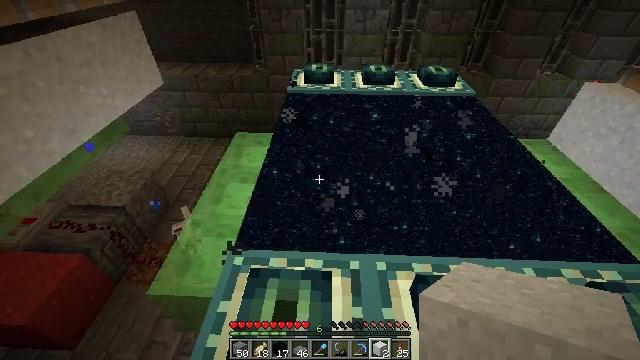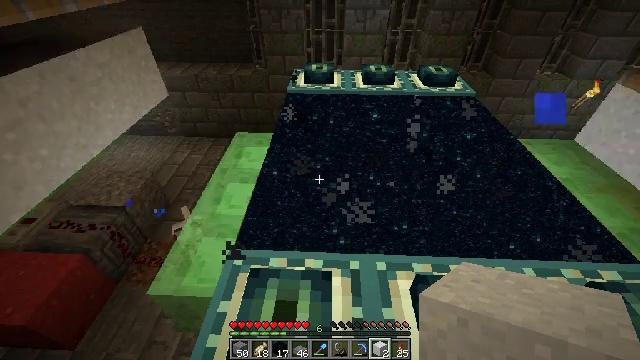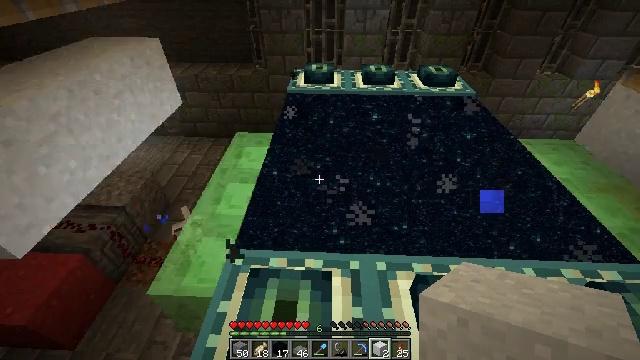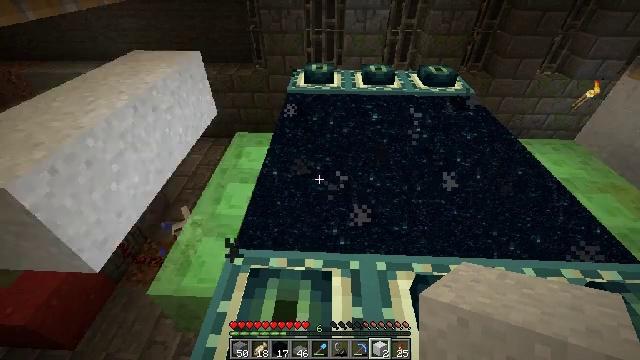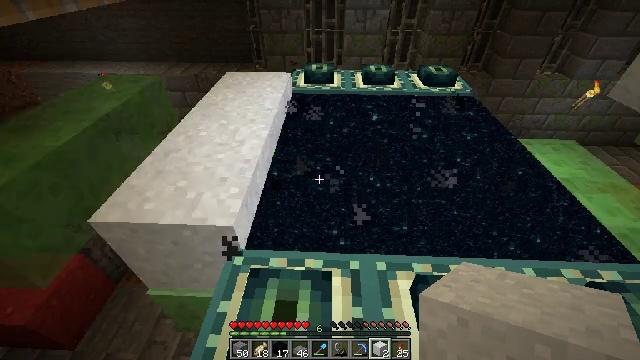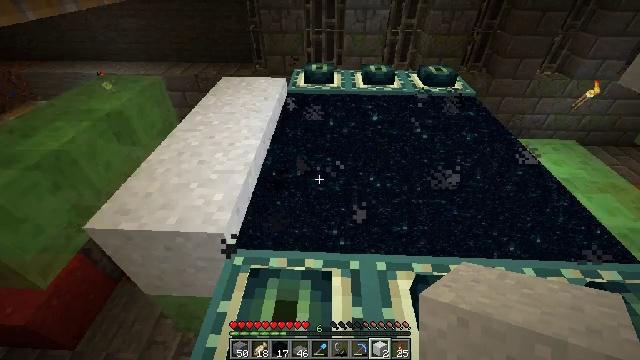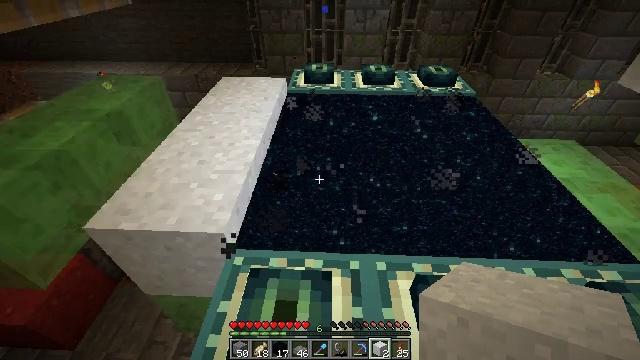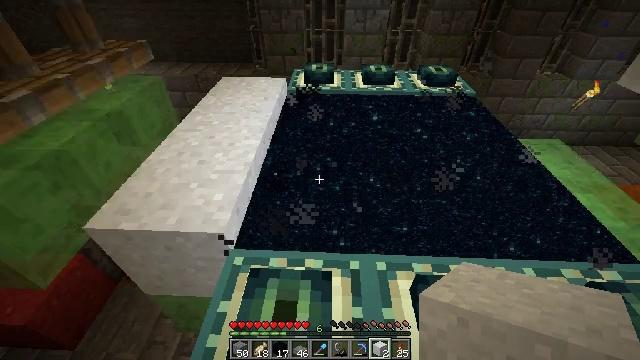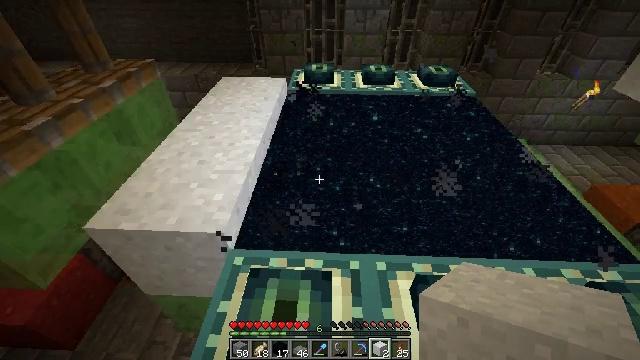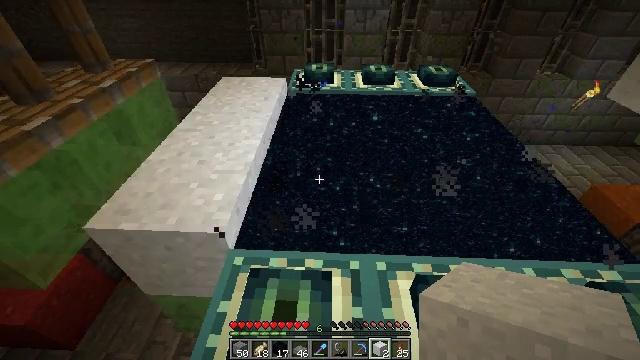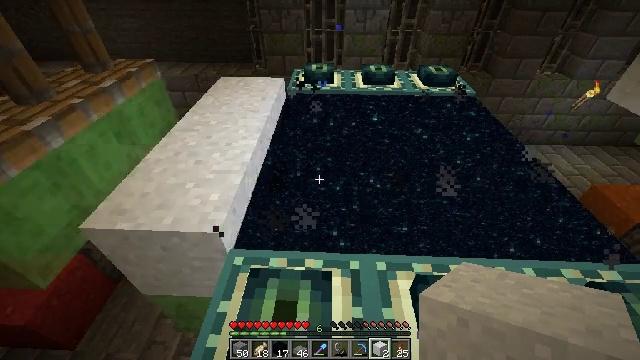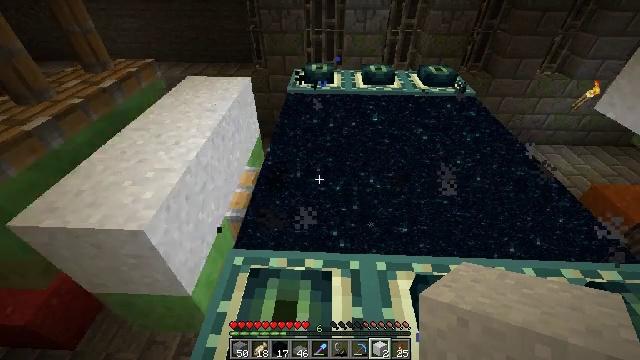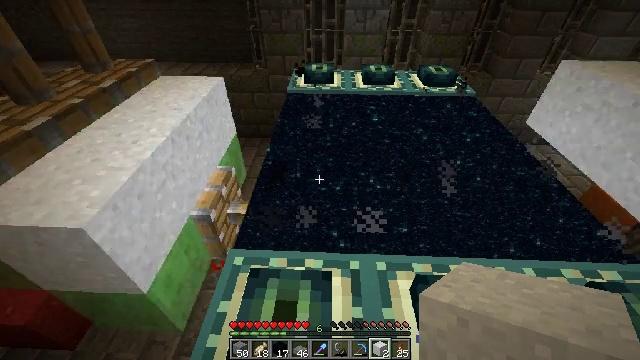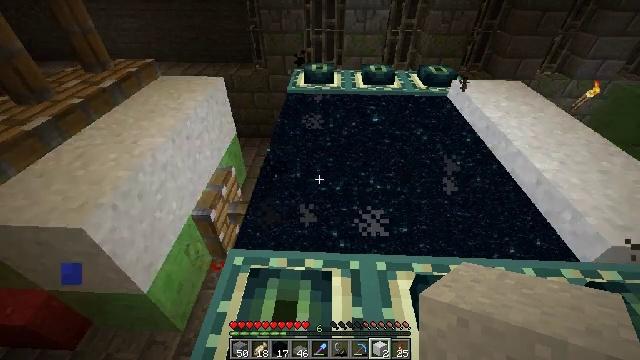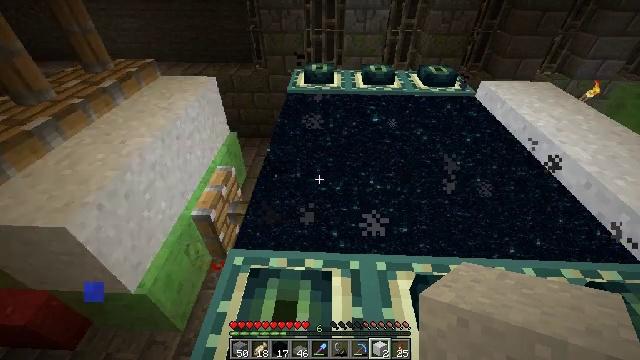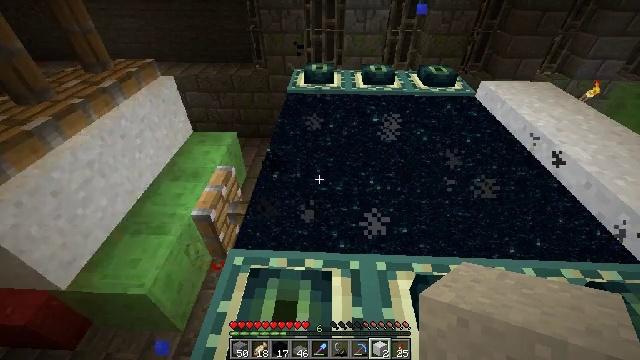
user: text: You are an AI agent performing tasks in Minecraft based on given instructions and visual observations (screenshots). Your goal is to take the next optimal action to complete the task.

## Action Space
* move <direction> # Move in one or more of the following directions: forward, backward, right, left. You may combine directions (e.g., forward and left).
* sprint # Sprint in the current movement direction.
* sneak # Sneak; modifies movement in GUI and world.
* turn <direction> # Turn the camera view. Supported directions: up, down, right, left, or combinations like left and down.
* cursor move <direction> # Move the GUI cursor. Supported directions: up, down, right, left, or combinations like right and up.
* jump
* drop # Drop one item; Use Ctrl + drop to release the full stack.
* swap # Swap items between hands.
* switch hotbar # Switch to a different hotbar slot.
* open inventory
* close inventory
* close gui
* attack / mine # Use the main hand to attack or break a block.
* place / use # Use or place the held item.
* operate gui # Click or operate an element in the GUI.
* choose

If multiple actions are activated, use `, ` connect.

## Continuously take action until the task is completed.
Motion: motion action
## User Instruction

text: Gather white concrete powder from the structure.
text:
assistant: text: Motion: no_op
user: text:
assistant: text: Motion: no_op
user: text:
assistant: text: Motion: no_op
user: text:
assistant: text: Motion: no_op
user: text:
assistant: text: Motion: no_op
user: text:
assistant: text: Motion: no_op
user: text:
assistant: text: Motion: no_op
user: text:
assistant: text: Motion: no_op
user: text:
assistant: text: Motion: no_op
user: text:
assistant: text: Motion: no_op
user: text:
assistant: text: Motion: no_op
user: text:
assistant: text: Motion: no_op
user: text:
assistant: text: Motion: no_op
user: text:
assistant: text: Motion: no_op
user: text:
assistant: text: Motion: no_op
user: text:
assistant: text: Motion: no_op
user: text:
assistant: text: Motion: no_op
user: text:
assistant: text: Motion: no_op
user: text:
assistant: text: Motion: no_op
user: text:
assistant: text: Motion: no_op
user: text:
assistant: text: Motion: no_op
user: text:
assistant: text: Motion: no_op
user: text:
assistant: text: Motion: no_op
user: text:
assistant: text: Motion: no_op
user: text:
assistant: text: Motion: no_op
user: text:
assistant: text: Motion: no_op
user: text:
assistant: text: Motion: no_op
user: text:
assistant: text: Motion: no_op
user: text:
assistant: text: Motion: no_op
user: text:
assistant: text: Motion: no_op